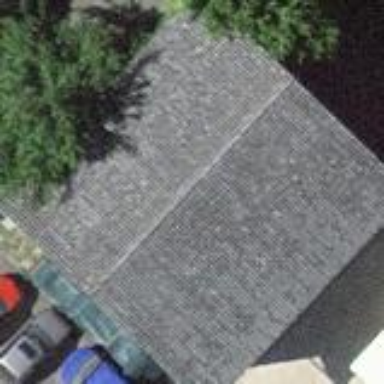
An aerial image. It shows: Barn.